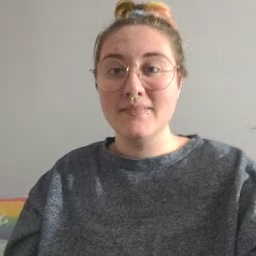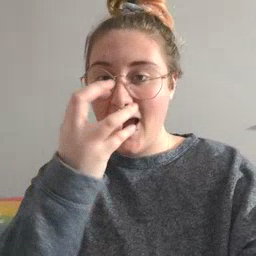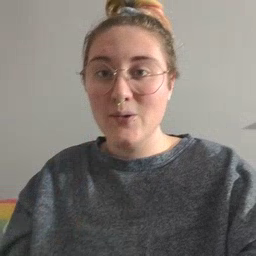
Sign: clown